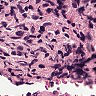
Metastatic tissue present: yes